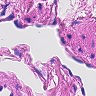
Metastatic tissue present: no